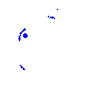
Particle: electron